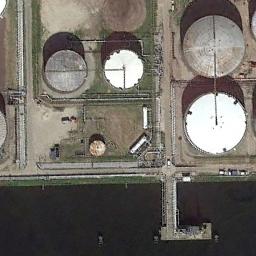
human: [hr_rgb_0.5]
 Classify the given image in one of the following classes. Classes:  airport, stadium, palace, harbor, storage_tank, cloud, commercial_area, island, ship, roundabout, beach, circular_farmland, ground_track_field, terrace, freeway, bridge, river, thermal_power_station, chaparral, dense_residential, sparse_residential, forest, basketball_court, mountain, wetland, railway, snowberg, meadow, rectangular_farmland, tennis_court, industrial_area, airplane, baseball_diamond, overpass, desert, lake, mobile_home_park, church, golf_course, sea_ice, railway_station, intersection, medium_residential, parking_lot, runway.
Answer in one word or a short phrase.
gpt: storage_tank